Question:
like in the diagram I want to close all previous activities when starting another one. I tried a lot with flags, but it doesn't seems to work. eg. when starting Activity B on Activity A I called
'''
Intent intent = new Intent(this, ActivityB.class);
intent = intent.setFlags(Intent.FLAG_ACTIVITY_NO_ANIMATION);
intent = intent.setFlags(Intent.FLAG_ACTIVITY_CLEAR_TASK | Intent.FLAG_ACTIVITY_NEW_TASK);
startActivity(intent);
'''
or
'''
Intent intent = new Intent(this, ActivityB.class);
intent = intent.setFlags(Intent.FLAG_ACTIVITY_NO_ANIMATION);
intent = intent.setFlags(Intent.FLAG_ACTIVITY_CLEAR_TOP);
startActivity(intent);
'''
But the 'finish()' Method isn't called in Activity A.
I've got a global class, called 'Navigation' which extends 'Activity' to handle things like this in one class. All orange Activities extends my Navigation, the blue ones don't. BackButton behaviour seems to work fine, but the 'finish()' method isn't called when starting another activity. Do I have to explicitly call 'finish()'? Where? If I do it in 'onStop' I can't go back to Activity X when restarting the app.
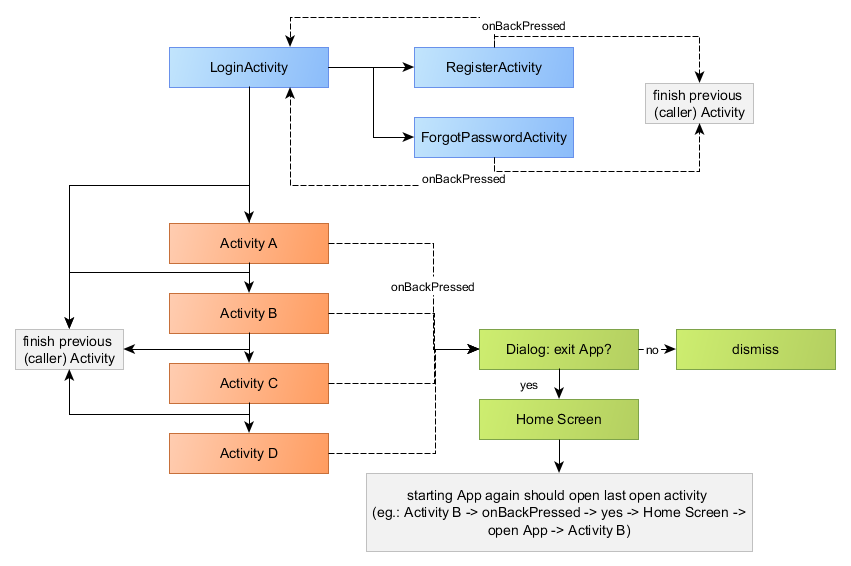
Answer: After
'''
startActivity(intent);
'''
simply put
'''
finish();
'''
in activity that you want to finish.
Flags are needed only when ie. you want to clear activity stack